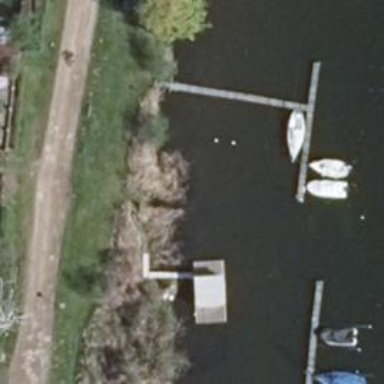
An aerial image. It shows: Man-made pier.